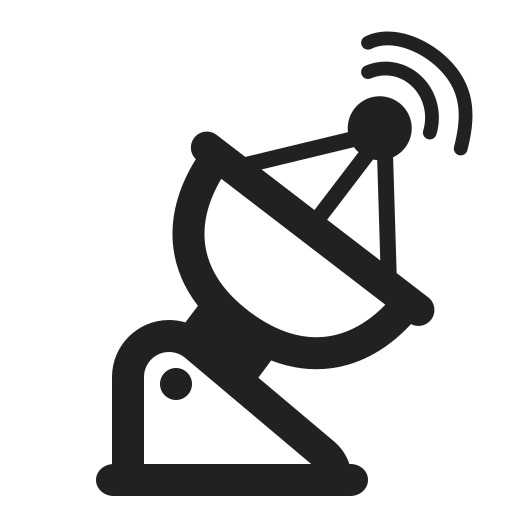
satellite antenna high contrast